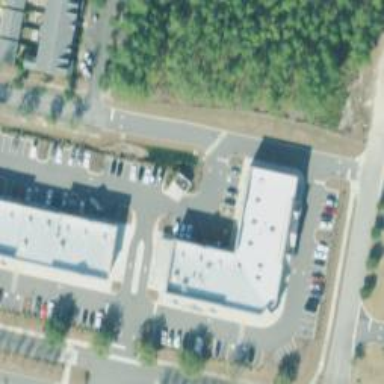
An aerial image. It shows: Retail building.